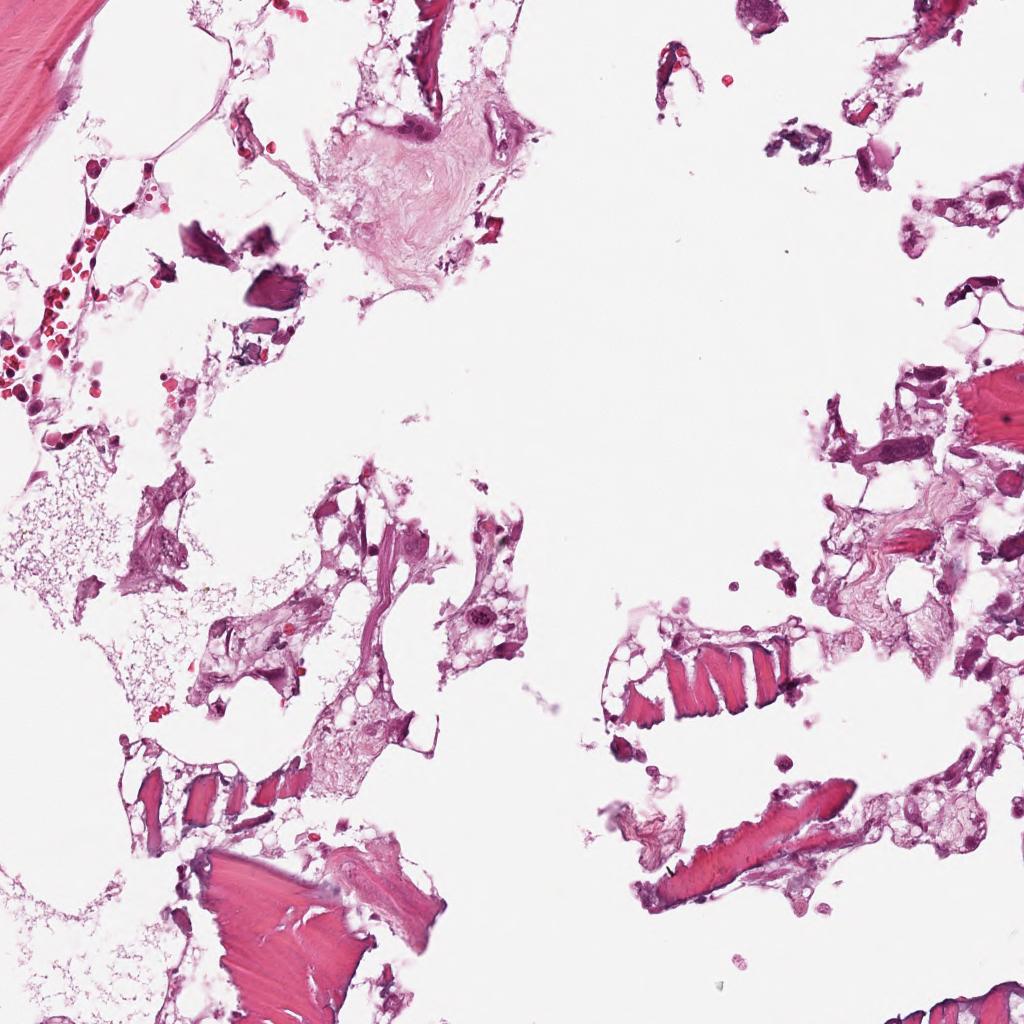
Label: Non-Tumor